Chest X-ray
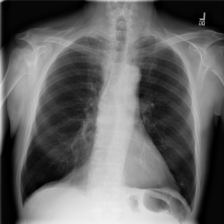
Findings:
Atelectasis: negative
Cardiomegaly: negative
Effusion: negative
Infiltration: negative
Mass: negative
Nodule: negative
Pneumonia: negative
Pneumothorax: negative
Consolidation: negative
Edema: negative
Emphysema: negative
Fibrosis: negative
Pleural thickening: positive
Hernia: negative